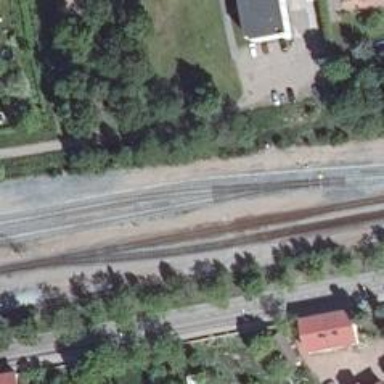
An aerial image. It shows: Railway track.